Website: lowes
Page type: billing-address
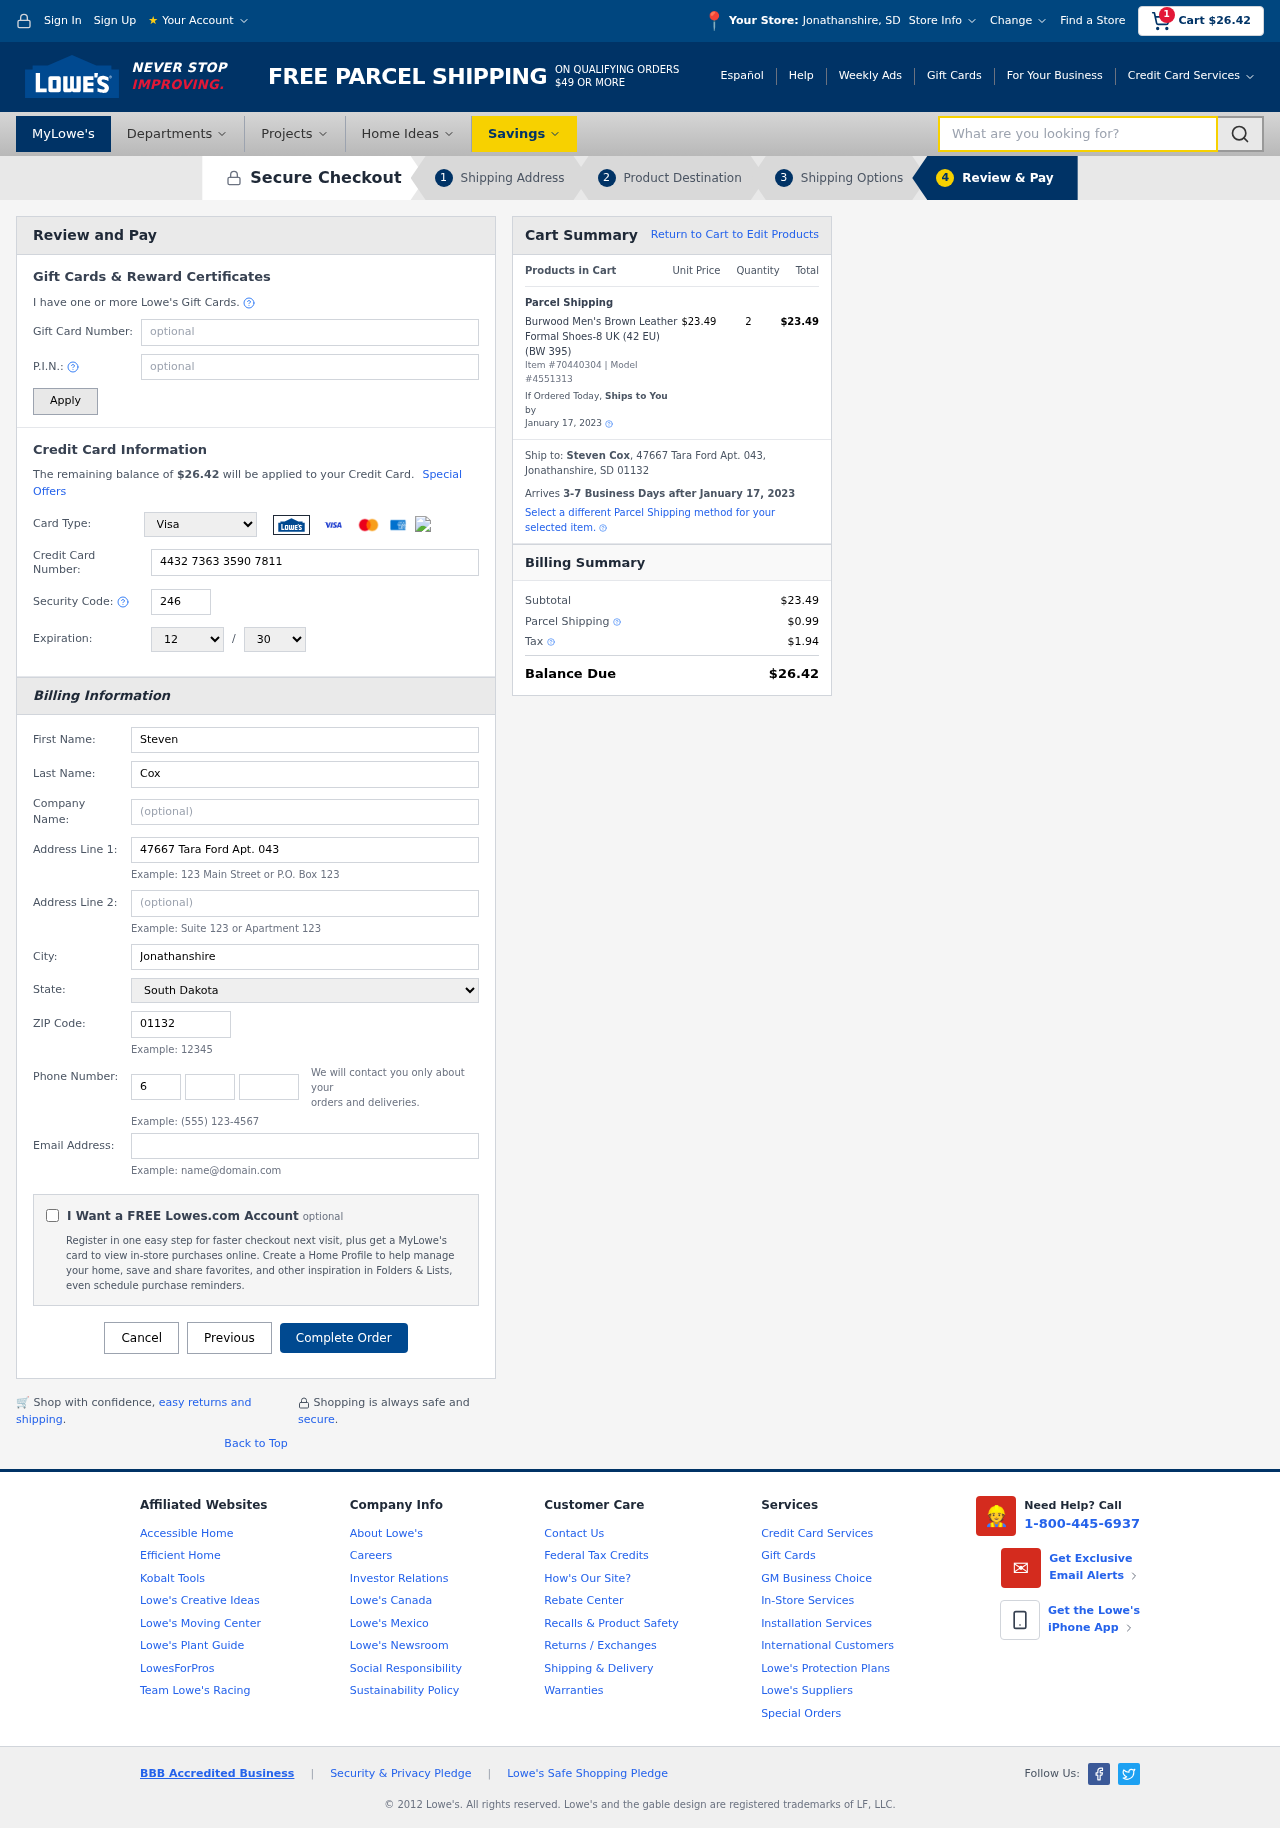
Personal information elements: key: PII_CARD_CVV
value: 246
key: PII_CARD_EXPIRY_MONTH
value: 12
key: PII_CARD_EXPIRY_YEAR
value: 30
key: PII_CARD_NUMBER
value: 4432 7363 3590 7811
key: PII_CARD_TYPE
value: Visa
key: PII_CITY
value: Jonathanshire
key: PII_CITY_STATE
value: Jonathanshire, SD
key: PII_EMAIL
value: scox@hotmail.com
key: PII_FIRSTNAME
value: Steven
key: PII_FULLNAME
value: Steven Cox
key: PII_LASTNAME
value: Cox
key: PII_PHONE_AREA
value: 629
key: PII_PHONE_PREFIX
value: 811
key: PII_PHONE_SUFFIX
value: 2594
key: PII_POSTCODE
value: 01132
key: PII_STATE
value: South Dakota
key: PII_STREET
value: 47667 Tara Ford Apt. 043
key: PII_CITY_STATE_ZIP
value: Jonathanshire, SD 01132
Product elements: key: PRODUCT1_NAME
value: Burwood Men's Brown Leather Formal Shoes-8 UK (42 EU) (BW 395)
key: PRODUCT1_PRICE
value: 23.49
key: PRODUCT1_QUANTITY
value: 2
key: PRODUCT_ITEM_NUMBER
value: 70440304
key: PRODUCT_MODEL_NUMBER
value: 4551313
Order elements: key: ORDER_SUBTOTAL
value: $26.42
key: ORDER_TOTAL
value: $26.42
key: ORDER_SHIPPING_DATE
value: January 17, 2023
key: ORDER_SUBTOTAL
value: $23.49
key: ORDER_DELIVERY_DATE
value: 3-7 Business Days after January 17, 2023
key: ORDER_SHIPPING_DATE2
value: January 17, 2023
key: ORDER_SUBTOTAL2
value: $23.49
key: ORDER_SHIPPING_COST
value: $0.99
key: ORDER_TAX
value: $1.94
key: ORDER_TOTAL2
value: $26.42
Search elements: key: HEADER_SEARCH
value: What are you looking for?